Question: My app has a sliding drawer menu,in which i need to load the preferenceFragment in one of the fragment of the sliding menu.I created a code where preferenceFragment is loaded into fragment but when i close the drawer the prefrenceFragment is not disappearing.I can close it only by pressing back button.My complete code and app image is displayed below.Please help me?
'''
public class Settings_fragment extends Fragment
{
public Settings_fragment(){}
@Override
public View onCreateView(LayoutInflater inflater, ViewGroup container,Bundle savedInstanceState)
{
View rootView = inflater.inflate(R.layout.fragment_about, container, false);
getActivity().getFragmentManager().beginTransaction().replace(android.R.id.content, new MyPreferenceFragment()).commit();
return rootView;
}
public static class MyPreferenceFragment extends PreferenceFragment
{
@Override
public void onCreate(final Bundle savedInstanceState)
{
super.onCreate(savedInstanceState);
addPreferencesFromResource(R.xml.preference_layout);
}
}
}
'''
'''
public class Homepage_activity extends ActionBarActivity
{
private DrawerLayout mDrawerLayout;
private ListView mDrawerList;
private ActionBarDrawerToggle mDrawerToggle;
// nav drawer title
private CharSequence mDrawerTitle;
// used to store app title
private CharSequence mTitle;
// slide menu items
private String[] navMenuTitles;
private TypedArray navMenuIcons;
private ArrayList<NavDrawerItem> navDrawerItems;
private NavDrawerListAdapter adapter;
@Override
protected void onCreate(Bundle savedInstanceState)
{
super.onCreate(savedInstanceState);
setContentView(R.layout.homepage_layout);
mTitle = mDrawerTitle = getTitle();
// load slide menu items
navMenuTitles = getResources().getStringArray(R.array.nav_drawer_items);
// nav drawer icons from resources
navMenuIcons = getResources()
.obtainTypedArray(R.array.nav_drawer_icons);
mDrawerLayout = (DrawerLayout) findViewById(R.id.drawer_layout);
mDrawerList = (ListView) findViewById(R.id.list_slidermenu);
navDrawerItems = new ArrayList<NavDrawerItem>();
// adding nav drawer items to array
// Home
navDrawerItems.add(new NavDrawerItem(navMenuTitles[0], navMenuIcons.getResourceId(0, -1)));
// Find People
navDrawerItems.add(new NavDrawerItem(navMenuTitles[1], navMenuIcons.getResourceId(1, -1)));
// Photos
navDrawerItems.add(new NavDrawerItem(navMenuTitles[2], navMenuIcons.getResourceId(2, -1)));
// Communities, Will add a counter here
navDrawerItems.add(new NavDrawerItem(navMenuTitles[3], navMenuIcons.getResourceId(3, -1), true, "22"));
// Pages
navDrawerItems.add(new NavDrawerItem(navMenuTitles[4], navMenuIcons.getResourceId(4, -1)));
// What's hot, We will add a counter here
navDrawerItems.add(new NavDrawerItem(navMenuTitles[5], navMenuIcons.getResourceId(5, -1), true, "50+"));
// Recycle the typed array
navMenuIcons.recycle();
mDrawerList.setOnItemClickListener(new SlideMenuClickListener());
// setting the nav drawer list adapter
adapter = new NavDrawerListAdapter(getApplicationContext(),
navDrawerItems);
mDrawerList.setAdapter(adapter);
// enabling action bar app icon and behaving it as toggle button
getSupportActionBar().setDisplayHomeAsUpEnabled(true);
getSupportActionBar().setHomeButtonEnabled(true);
mDrawerToggle = new ActionBarDrawerToggle(this, mDrawerLayout,
R.drawable.ic_drawer, //nav menu toggle icon
R.string.app_name, // nav drawer open - description for accessibility
R.string.app_name // nav drawer close - description for accessibility
) {
public void onDrawerClosed(View view) {
getSupportActionBar().setTitle(mTitle);
// calling onPrepareOptionsMenu() to show action bar icons
invalidateOptionsMenu();
}
public void onDrawerOpened(View drawerView) {
getSupportActionBar().setTitle(mDrawerTitle);
// calling onPrepareOptionsMenu() to hide action bar icons
invalidateOptionsMenu();
}
};
mDrawerLayout.setDrawerListener(mDrawerToggle);
if (savedInstanceState == null) {
// on first time display view for first nav item
displayView(0);
}
}
/**
* Slide menu item click listener
* */
private class SlideMenuClickListener implements
ListView.OnItemClickListener {
@Override
public void onItemClick(AdapterView<?> parent, View view, int position,
long id) {
// display view for selected nav drawer item
displayView(position);
}
}
@Override
public boolean onCreateOptionsMenu(Menu menu) {
getMenuInflater().inflate(R.menu.mainpage, menu);
return true;
}
@Override
public boolean onOptionsItemSelected(MenuItem item) {
// toggle nav drawer on selecting action bar app icon/title
if (mDrawerToggle.onOptionsItemSelected(item)) {
return true;
}
// Handle action bar actions click
switch (item.getItemId()) {
case R.id.action_settings:
return true;
default:
return super.onOptionsItemSelected(item);
}
}
/***
* Called when invalidateOptionsMenu() is triggered
*/
@Override
public boolean onPrepareOptionsMenu(Menu menu) {
// if nav drawer is opened, hide the action items
boolean drawerOpen = mDrawerLayout.isDrawerOpen(mDrawerList);
menu.findItem(R.id.action_settings).setVisible(!drawerOpen);
return super.onPrepareOptionsMenu(menu);
}
/**
* Diplaying fragment view for selected nav drawer list item
* */
private void displayView(int position) {
// update the main content by replacing fragments
Fragment fragment = null;
switch (position) {
case 0:
fragment = new Today_rep_fragment();
break;
case 1:
fragment = new Monthly_rep_fragment();
break;
case 2:
fragment = new Settings_fragment();
break;
case 3:
fragment = new Waterfacts_fragment();
break;
case 4:
fragment = new Help_fragment();
break;
case 5:
fragment = new About_fragment();
break;
default:
break;
}
if (fragment != null) {
FragmentManager fragmentManager = getSupportFragmentManager();
fragmentManager.beginTransaction()
.replace(R.id.frame_container, fragment).commit();
// update selected item and title, then close the drawer
mDrawerList.setItemChecked(position, true);
mDrawerList.setSelection(position);
setTitle(navMenuTitles[position]);
mDrawerLayout.closeDrawer(mDrawerList);
} else {
// error in creating fragment
Log.e("MainActivity", "Error in creating fragment");
}
}
@Override
public void setTitle(CharSequence title) {
mTitle = title;
getSupportActionBar().setTitle(mTitle);
}
/**
* When using the ActionBarDrawerToggle, you must call it during
* onPostCreate() and onConfigurationChanged()...
*/
@Override
protected void onPostCreate(Bundle savedInstanceState) {
super.onPostCreate(savedInstanceState);
// Sync the toggle state after onRestoreInstanceState has occurred.
mDrawerToggle.syncState();
}
@Override
public void onConfigurationChanged(Configuration newConfig) {
super.onConfigurationChanged(newConfig);
// Pass any configuration change to the drawer toggls
mDrawerToggle.onConfigurationChanged(newConfig);
}
}
'''

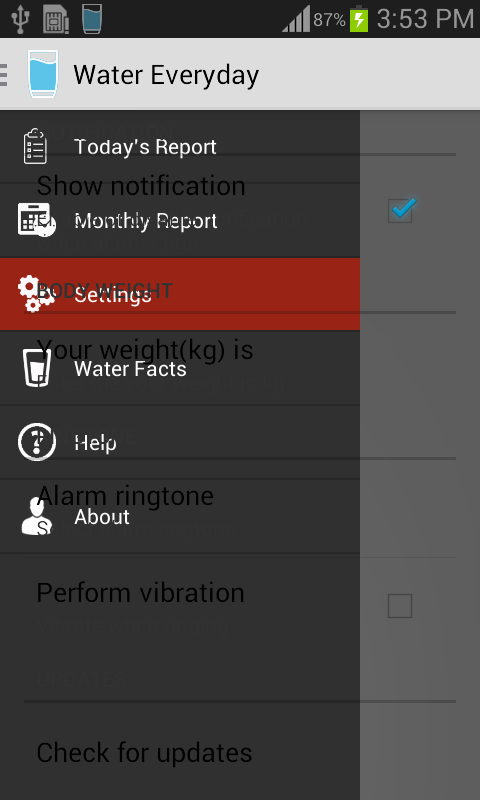
Answer: You are replacing PreferenceFragment in SettingsFragment's onCreateView why?? According to your code you are replacing SettingsFragment with PreferenceFragment which is static, and not destroying or removing, avoid static member functions, classes and variables in your code, because they have globally available anywhere in your code. Go through your code and edit your question